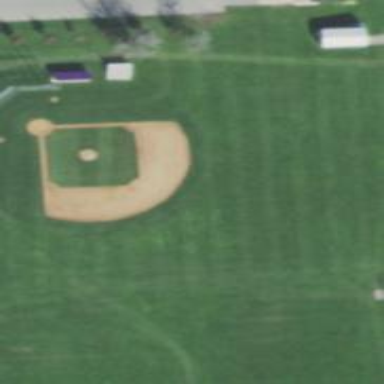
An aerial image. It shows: Baseball pitch for leisure and sports activities.